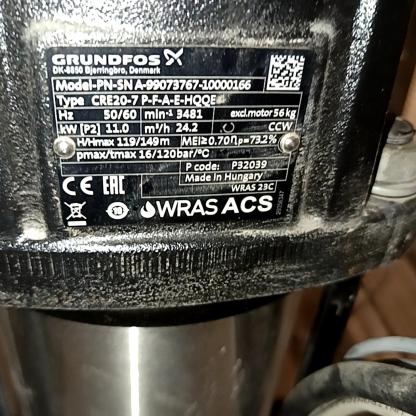
Klasa: tabliczka-znamionowa